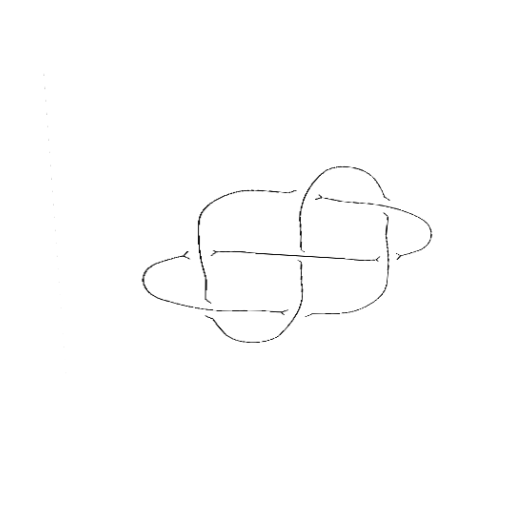
Crossing number: 7